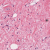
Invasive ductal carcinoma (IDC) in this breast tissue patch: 0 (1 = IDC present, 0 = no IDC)